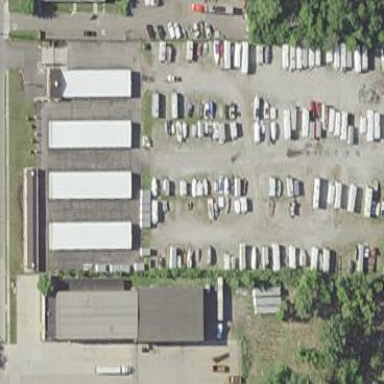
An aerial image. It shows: Storage rental shop.